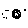
Label: moon